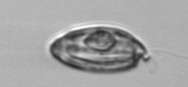
Label: Katodinium_or_Torodinium